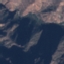
Land use / land cover class: HerbaceousVegetation